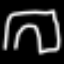
Label: pants